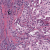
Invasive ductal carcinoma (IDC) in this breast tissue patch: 0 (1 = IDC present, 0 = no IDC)